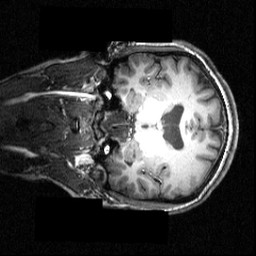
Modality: T1w
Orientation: coronal
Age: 20
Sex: female
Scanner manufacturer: siemens
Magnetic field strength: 3.951 T
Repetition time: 1.5 s
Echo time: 0.00335 s